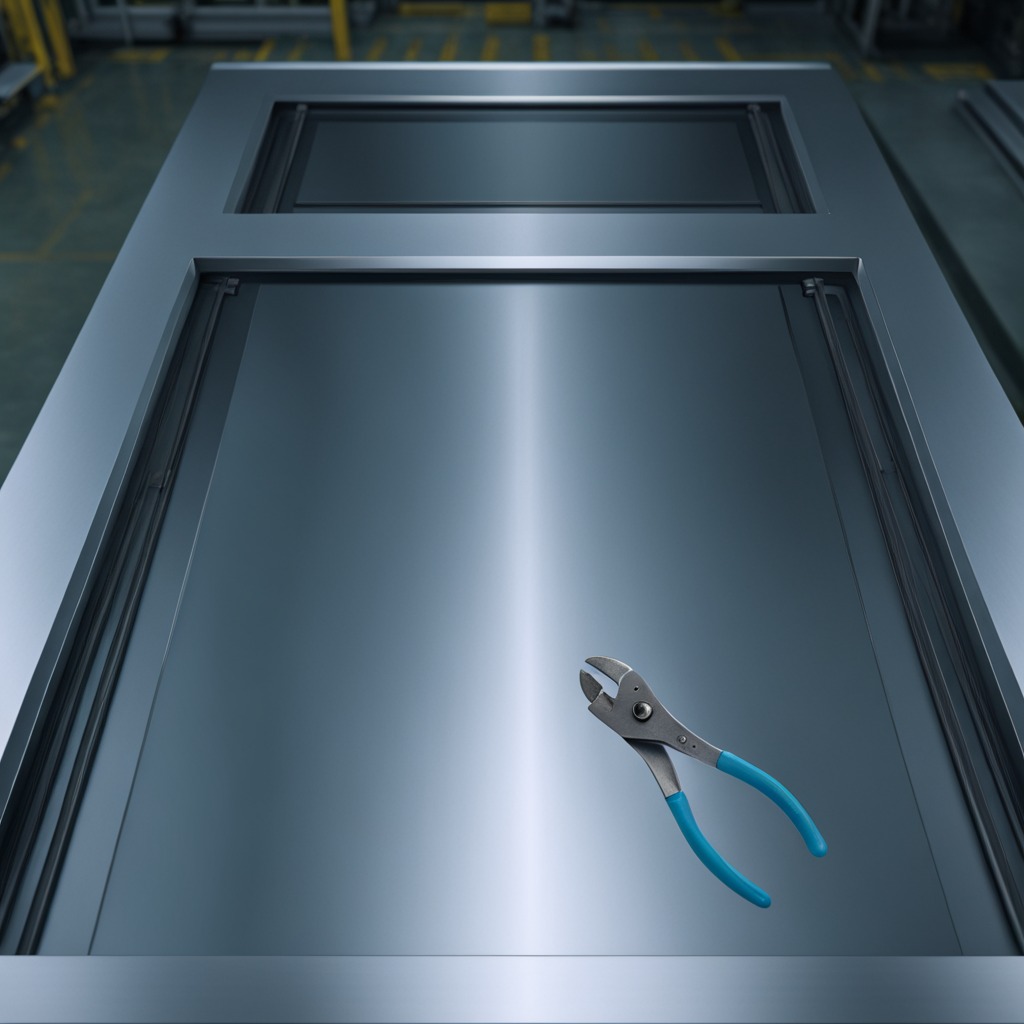
A plier is lying on the metal table.